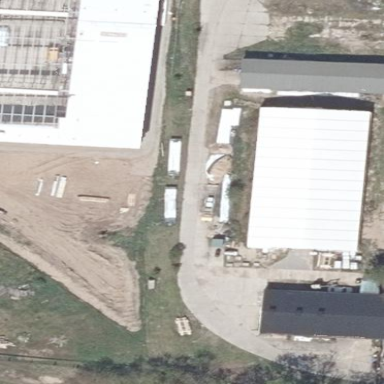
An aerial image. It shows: Warehouse building.